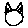
Label: cat